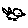
Label: bird